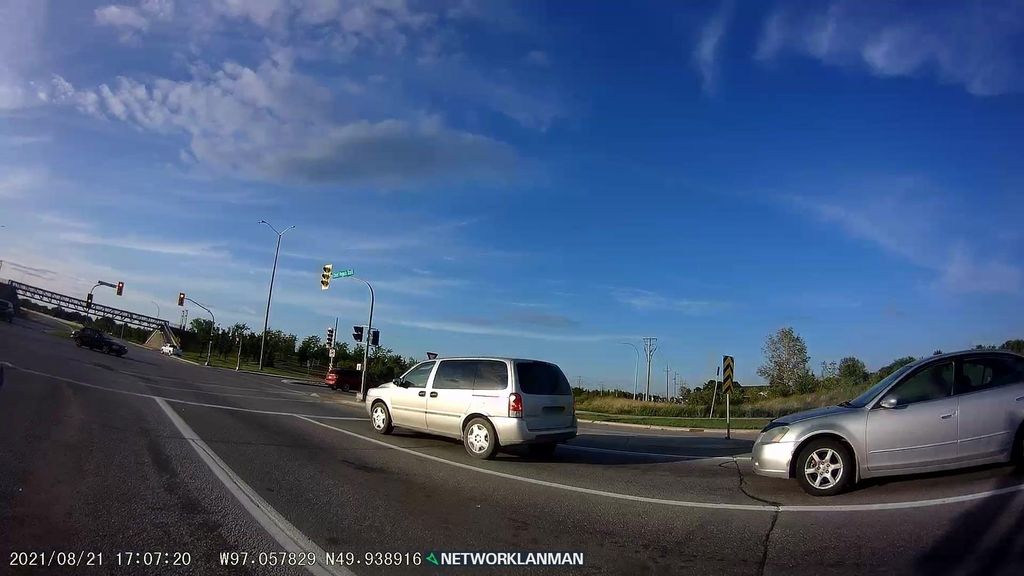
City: winnipeg